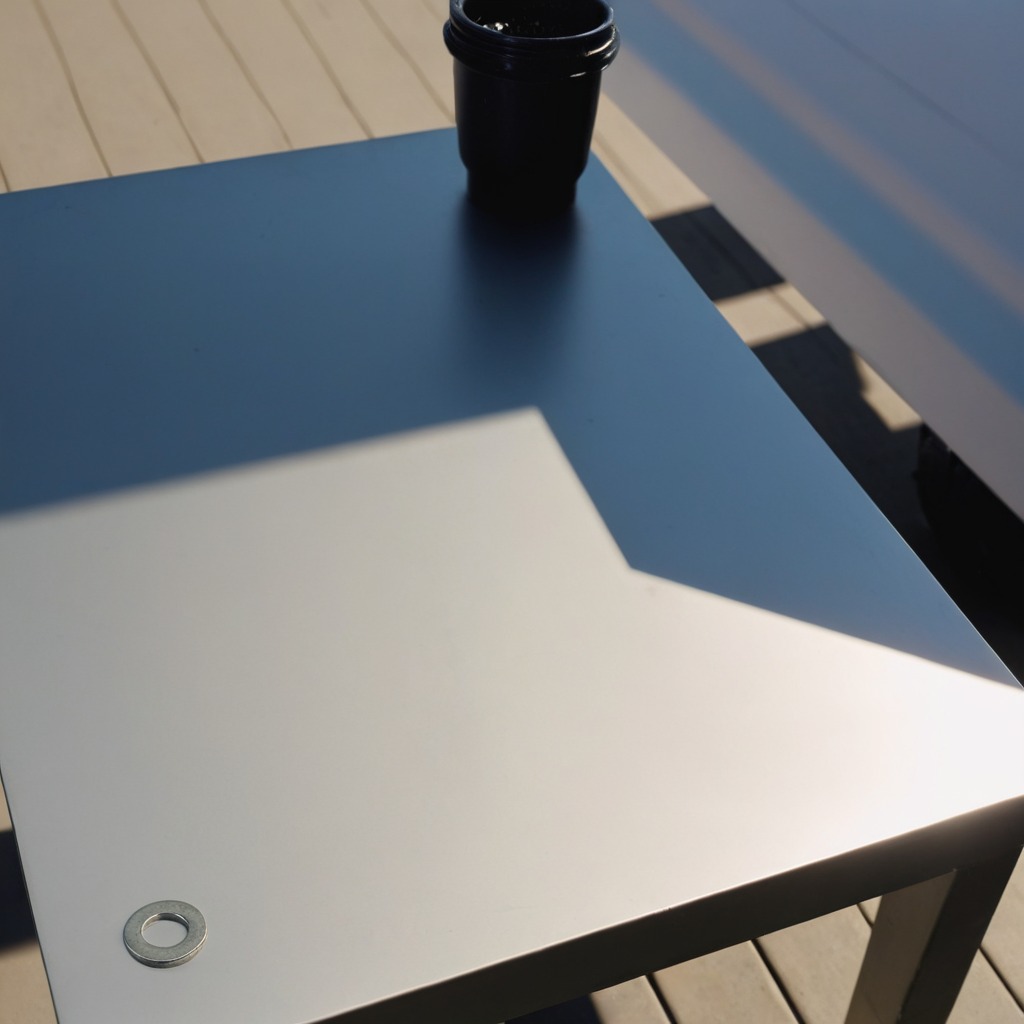
A flat metal washer is lying on a clean utility table in a temporary outdoor tool station.